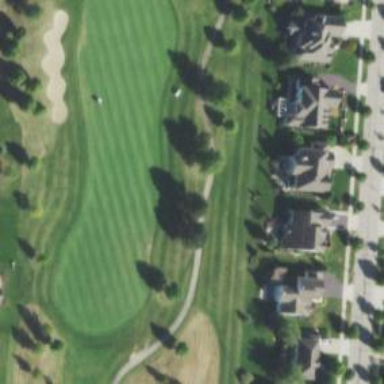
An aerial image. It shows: Pathway for golfing.